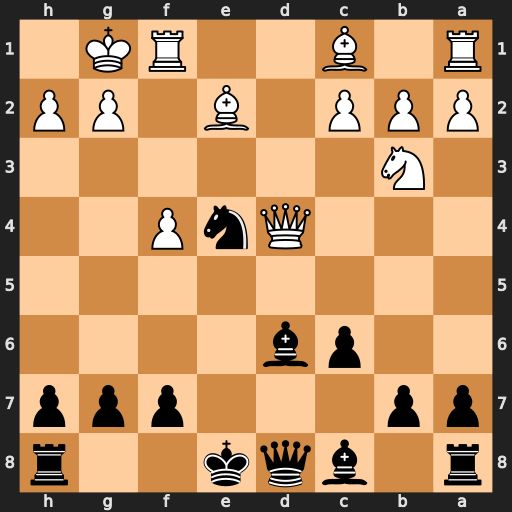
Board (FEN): r1bqk2r/pp3ppp/2pb4/8/3QnP2/1N6/PPP1B1PP/R1B2RK1
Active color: b
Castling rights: kq
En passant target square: -
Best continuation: Bc5 Be3 Bxd4